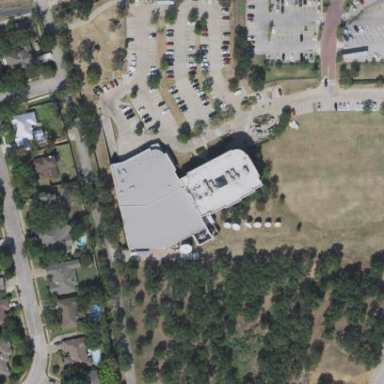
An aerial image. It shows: Television studio building.